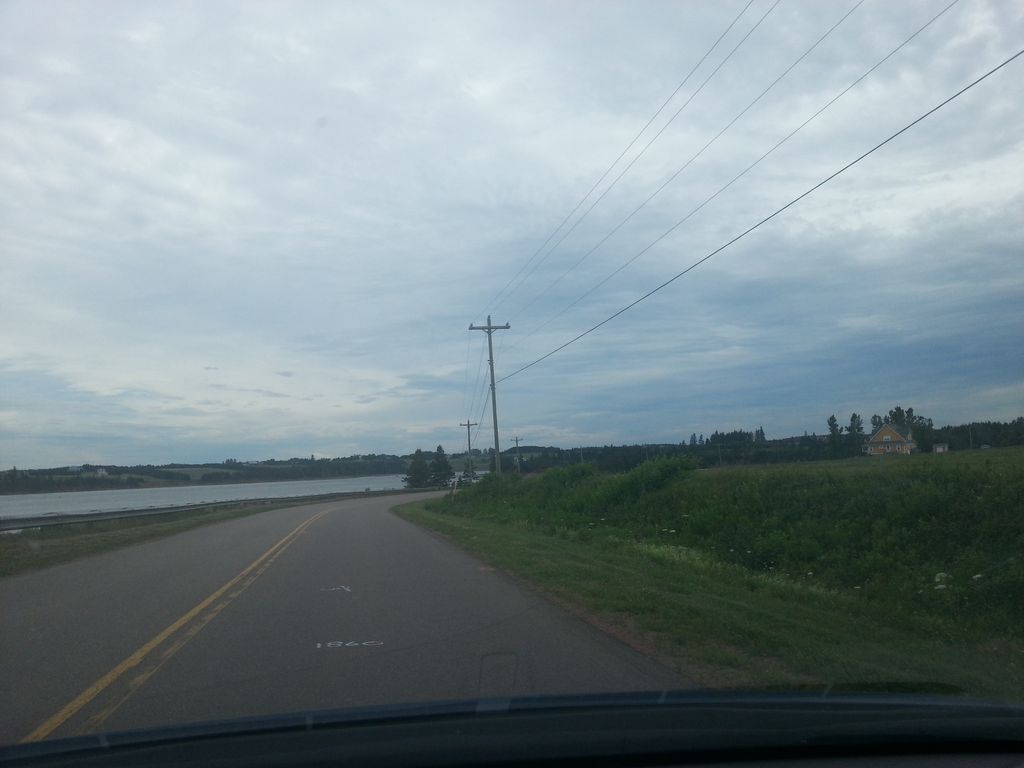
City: charlottetown